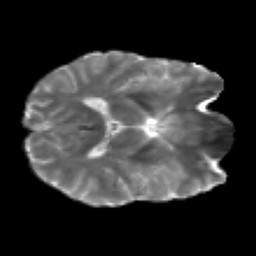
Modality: T2w
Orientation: axial
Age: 24
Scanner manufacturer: siemens
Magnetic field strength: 3 T
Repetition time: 2.2 s
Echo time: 0.084 s